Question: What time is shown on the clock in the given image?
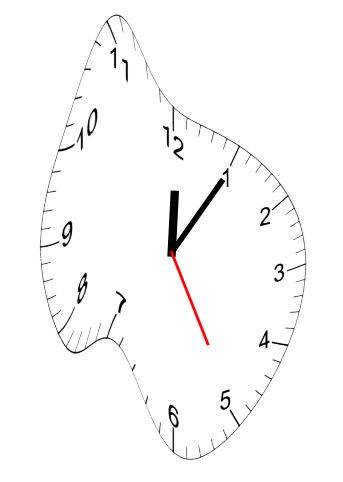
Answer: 12:05:25